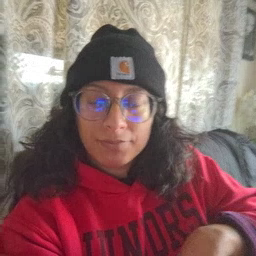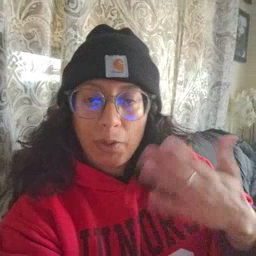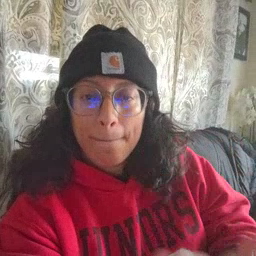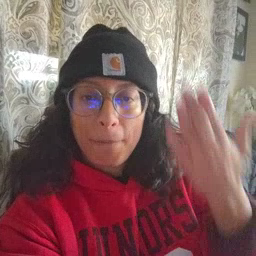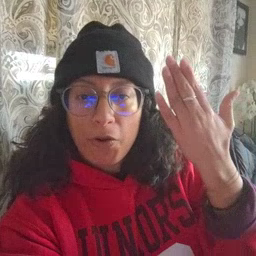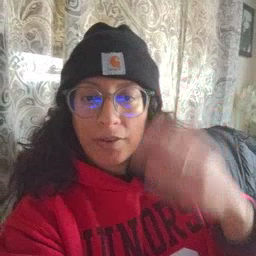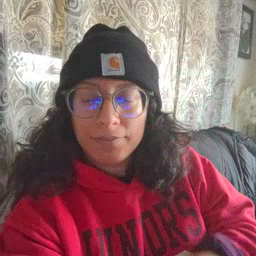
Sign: morning